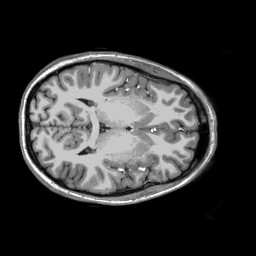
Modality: T1w
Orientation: coronal